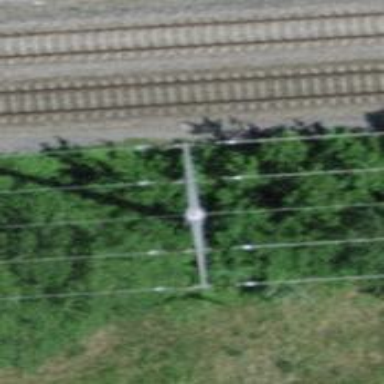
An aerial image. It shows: Power tower.